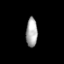
Tissue: prostate
Cell type: Fibroblasts
Senescence score: 0.6999
Nuclear area (px): 327
Mean DAPI intensity: 169.376